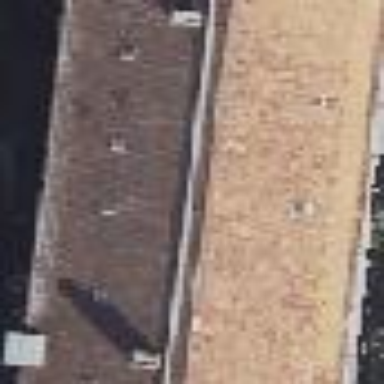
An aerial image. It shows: Building with apartments featuring unique double saltbox roof shape.